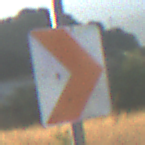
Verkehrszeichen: RichtungstafelnInKurvenKleinLinks
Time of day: SunriseSunset
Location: Outdoor (Nature)
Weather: Clear
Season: NotSpecified
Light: Natural